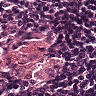
Metastatic tissue present: no